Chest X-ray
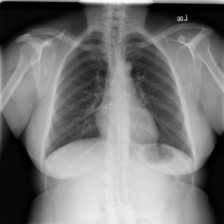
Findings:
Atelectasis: negative
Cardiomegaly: negative
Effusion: negative
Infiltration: negative
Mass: negative
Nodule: negative
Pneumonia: negative
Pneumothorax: negative
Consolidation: negative
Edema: negative
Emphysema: negative
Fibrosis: negative
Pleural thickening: negative
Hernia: negative